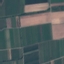
Label: PermanentCrop